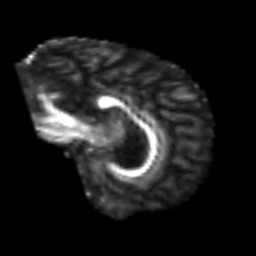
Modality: FA
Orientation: sagittal
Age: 54
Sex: male
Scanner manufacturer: siemens
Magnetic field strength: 3 T
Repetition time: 4.4 s
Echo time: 0.1 s